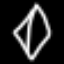
Label: diamond